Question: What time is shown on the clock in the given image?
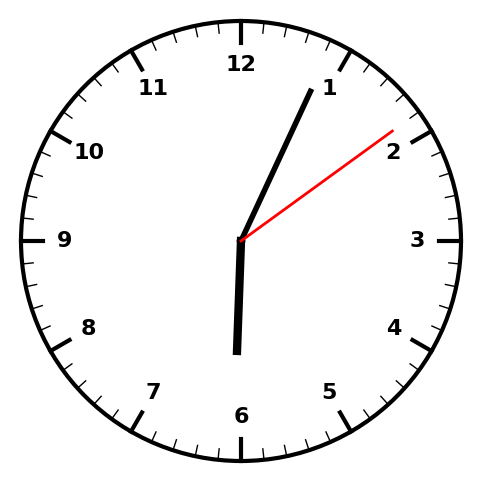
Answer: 06:04:09